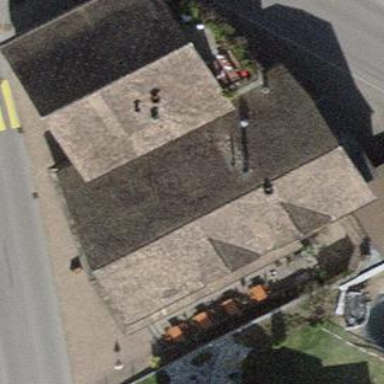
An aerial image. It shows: Restaurant in building.